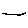
Label: line